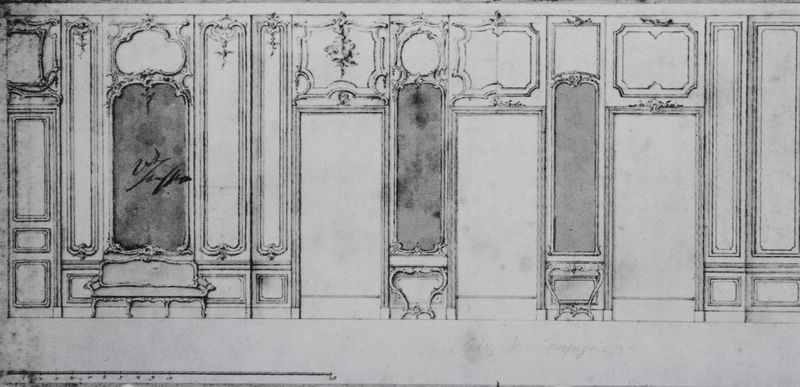
Titel: Wandabwicklung des Assembléezimmers (Ausschnitt)
Künstler: Philippe de la Guêpière
Schlagwörter: weiß, aquarell, fenster, grau, pfeiler, schwarz, skizze, säulen, tische, tür, zeichnung, schloss, ornament, wand, architektur, barock, rahmen, innenraum, möbel, signatur, spiegel, boden, interieur, schrift, sofa, türen, studie, grafik, graphik, bank, rand, saal, kartusche, detail, verzierung, stuck, gang, nische, tusche, medaillon, schwarzweiß, flur, entwurf, girlanden, gemäuer, plan, kassetten, konsole, lavierung, massstab, aufriss, rocaille, wandgestaltung, maßsatb, aufrißß, konsoltische, sansoussi